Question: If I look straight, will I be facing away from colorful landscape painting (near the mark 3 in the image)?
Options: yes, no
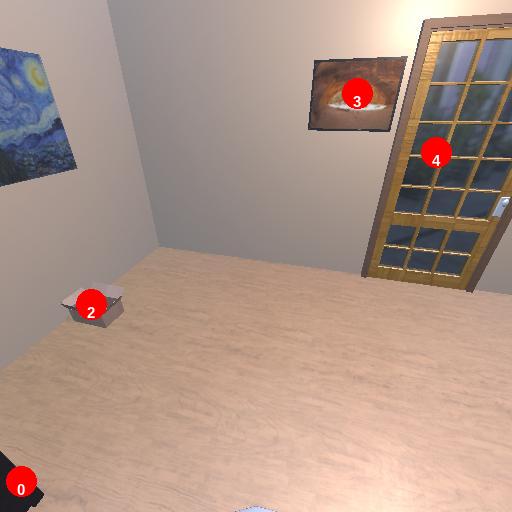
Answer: yes